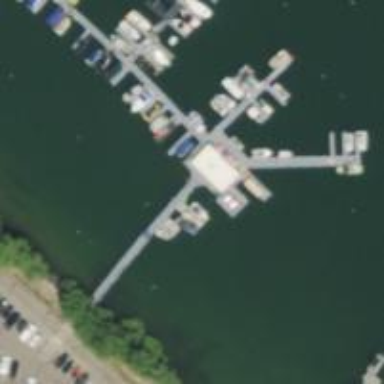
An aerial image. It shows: Pier with mooring facilities.